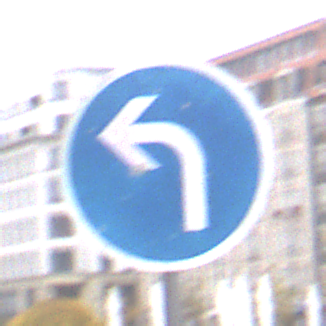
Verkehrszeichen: VorgeschriebeneFahrtrichtungLinks
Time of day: Midday
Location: Outdoor (Urban)
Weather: Overcast
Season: NotSpecified
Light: Natural